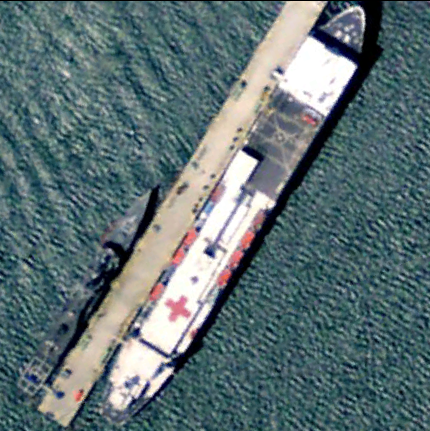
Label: Medical_ship